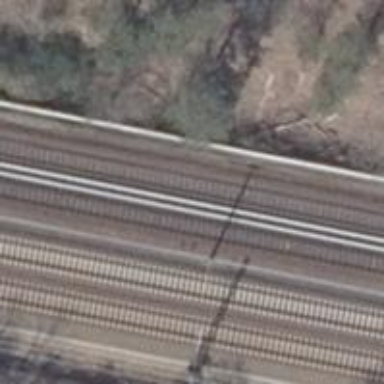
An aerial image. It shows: Railway signal.